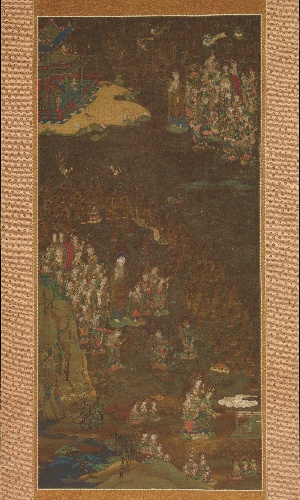
Title: 迎接曼荼羅図|Descent and Return of Amida to Western Paradise with a Believer's Soul (Gōshō mandara)
Date: ca. 1300
Object type: Hanging scroll
Classification: Paintings
Medium: Hanging scroll; ink and color on silk
Culture: Japan
Period: Kamakura period (1185–1333)
Dimensions: Image: 44 in. × 20 7/8 in. (111.8 × 53 cm)
Overall with mounting: 80 1/2 × 27 3/4 in. (204.5 × 70.5 cm)
Overall with knobs: 80 1/2 × 30 in. (204.5 × 76.2 cm)
Department: Asian Art
Credit line: The Harry G. C. Packard Collection of Asian Art, Gift of Harry G. C. Packard, and Purchase, Fletcher, Rogers, Harris Brisbane Dick, and Louis V. Bell Funds, Joseph Pulitzer Bequest, and The Annenberg Fund Inc. Gift, 1975
Accession year: 1975
Repository: Metropolitan Museum of Art, New York, NY
Tags: Buddha|Landscapes